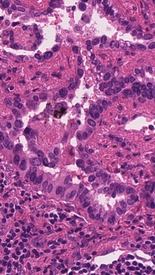
Tumor epithelial tissue: yes
Tumor-associated stroma tissue: yes
Normal tissue: no